Question: I'm working on an Unified fitness app for Windows 8.1 and Windows Phone 8.1. Ideally one of the core views would feature a daily progress meter. The problem is that I haven't been able to come up with an actual meter or gauge. What I'd like to have is simply a radial progress bar or something on par with the battery gauges/meters in common battery apps in the Windows Phone store. From what I can tell, WPF/VS 2013 doesn't offer this kind of component out of the box. I know that Telerik and a few other 3rd parties offer something similar, but I'd prefer to use something open source or build it myself.
Does anyone know of newer opensource components that work with .NET 4.5 & WPF or have examples on how I could build my own component?
So far what I have found are similar to this link: <URL>
But I'm hoping to use something similar to this:
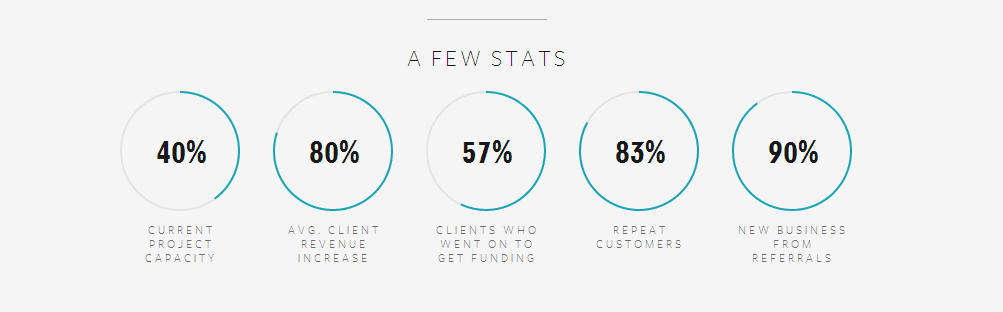
Answer: You can build something like that yourself. First of all, you need an Arc:
'''
using System;
using System.Collections.Generic;
using System.Linq;
using System.Text;
using System.Windows.Shapes;
using System.Windows.Media;
using System.Windows;
...
public class Arc : Shape
{
public double StartAngle
{
get { return (double)GetValue(StartAngleProperty); }
set { SetValue(StartAngleProperty, value); }
}
// Using a DependencyProperty as the backing store for StartAngle. This enables animation, styling, binding, etc...
public static readonly DependencyProperty StartAngleProperty =
DependencyProperty.Register("StartAngle", typeof(double), typeof(Arc), new UIPropertyMetadata(0.0, new PropertyChangedCallback(UpdateArc)));
public double EndAngle
{
get { return (double)GetValue(EndAngleProperty); }
set { SetValue(EndAngleProperty, value); }
}
// Using a DependencyProperty as the backing store for EndAngle. This enables animation, styling, binding, etc...
public static readonly DependencyProperty EndAngleProperty =
DependencyProperty.Register("EndAngle", typeof(double), typeof(Arc), new UIPropertyMetadata(90.0, new PropertyChangedCallback(UpdateArc)));
//This controls whether or not the progress bar goes clockwise or counterclockwise
public SweepDirection Direction
{
get { return (SweepDirection) GetValue(DirectionProperty); }
set { SetValue(DirectionProperty, value);}
}
public static readonly DependencyProperty DirectionProperty =
DependencyProperty.Register("Direction", typeof (SweepDirection), typeof (Arc),
new UIPropertyMetadata(SweepDirection.Clockwise));
//rotate the start/endpoint of the arc a certain number of degree in the direction
//ie. if you wanted it to be at 12:00 that would be 270 Clockwise or 90 counterclockwise
public double OriginRotationDegrees
{
get { return (double) GetValue(OriginRotationDegreesProperty); }
set { SetValue(OriginRotationDegreesProperty, value);}
}
public static readonly DependencyProperty OriginRotationDegreesProperty =
DependencyProperty.Register("OriginRotationDegrees", typeof (double), typeof (Arc),
new UIPropertyMetadata(270.0, new PropertyChangedCallback(UpdateArc)));
protected static void UpdateArc(DependencyObject d, DependencyPropertyChangedEventArgs e)
{
Arc arc = d as Arc;
arc.InvalidateVisual();
}
protected override Geometry DefiningGeometry
{
get { return GetArcGeometry(); }
}
protected override void OnRender(System.Windows.Media.DrawingContext drawingContext)
{
drawingContext.DrawGeometry(null, new Pen(Stroke, StrokeThickness), GetArcGeometry());
}
private Geometry GetArcGeometry()
{
Point startPoint = PointAtAngle(Math.Min(StartAngle, EndAngle), Direction);
Point endPoint = PointAtAngle(Math.Max(StartAngle, EndAngle), Direction);
Size arcSize = new Size(Math.Max(0, (RenderSize.Width - StrokeThickness) / 2),
Math.Max(0, (RenderSize.Height - StrokeThickness) / 2));
bool isLargeArc = Math.Abs(EndAngle - StartAngle) > 180;
StreamGeometry geom = new StreamGeometry();
using (StreamGeometryContext context = geom.Open())
{
context.BeginFigure(startPoint, false, false);
context.ArcTo(endPoint, arcSize, 0, isLargeArc, Direction, true, false);
}
geom.Transform = new TranslateTransform(StrokeThickness / 2, StrokeThickness / 2);
return geom;
}
private Point PointAtAngle(double angle, SweepDirection sweep)
{
double translatedAngle = angle + OriginRotationDegrees;
double radAngle = translatedAngle * (Math.PI / 180);
double xr = (RenderSize.Width - StrokeThickness) / 2;
double yr = (RenderSize.Height - StrokeThickness) / 2;
double x = xr + xr * Math.Cos(radAngle);
double y = yr * Math.Sin(radAngle);
if (sweep == SweepDirection.Counterclockwise)
{
y = yr - y;
}
else
{
y = yr + y;
}
return new Point(x, y);
}
}
'''
This arc has an StartAngle and an EndAngle. To convert from a progress of a progressbar to these angles, you need a converter:
'''
using System;
using System.Collections.Generic;
using System.Linq;
using System.Text;
...
public class ProgressToAngleConverter : System.Windows.Data.IMultiValueConverter
{
public object Convert(object[] values, Type targetType, object parameter, System.Globalization.CultureInfo culture)
{
double progress = (double)values[0];
System.Windows.Controls.ProgressBar bar = values[1] as System.Windows.Controls.ProgressBar;
return 359.999 * (progress / (bar.Maximum - bar.Minimum));
}
public object[] ConvertBack(object value, Type[] targetTypes, object parameter, System.Globalization.CultureInfo culture)
{
throw new NotImplementedException();
}
}
'''
Ok fine. That was everything you need. Now you can write your XAML. That could be something like that:
'''
<Window x:Class="WPFTest.MainWindow"
xmlns="http://schemas.microsoft.com/winfx/2006/xaml/presentation"
xmlns:x="http://schemas.microsoft.com/winfx/2006/xaml"
xmlns:local="clr-namespace:WPFTest"
Title="MainWindow" Height="525" Width="525">
<Window.Resources>
<local:ProgressToAngleConverter x:Key="ProgressConverter"/>
<Style TargetType="{x:Type ProgressBar}" x:Key="ProgressBarStyle">
<Setter Property="Template">
<Setter.Value>
<ControlTemplate TargetType="{x:Type ProgressBar}">
<Grid>
<Ellipse Stroke="Black" Fill="{TemplateBinding Background}"/>
<Ellipse Stroke="Black" Margin="40" Fill="White"/>
<local:Arc StrokeThickness="30" Stroke="{TemplateBinding BorderBrush}" Margin="5">
<local:Arc.StartAngle>
<MultiBinding Converter="{StaticResource ProgressConverter}">
<Binding Path="Minimum" RelativeSource="{RelativeSource TemplatedParent}"/>
<Binding Path="." RelativeSource="{RelativeSource TemplatedParent}"/>
</MultiBinding>
</local:Arc.StartAngle>
<local:Arc.EndAngle>
<MultiBinding Converter="{StaticResource ProgressConverter}">
<Binding Path="Value" RelativeSource="{RelativeSource TemplatedParent}"/>
<Binding Path="." RelativeSource="{RelativeSource TemplatedParent}"/>
</MultiBinding>
</local:Arc.EndAngle>
</local:Arc>
<TextBlock Text="{Binding Value, RelativeSource={RelativeSource TemplatedParent}, StringFormat=\{0:0\}}"
Foreground="{TemplateBinding Background}" VerticalAlignment="Center" HorizontalAlignment="Center"
FontSize="72" FontWeight="Bold"/>
</Grid>
</ControlTemplate>
</Setter.Value>
</Setter>
</Style>
</Window.Resources>
<Grid>
<Grid.RowDefinitions>
<RowDefinition Height="*"/>
<RowDefinition Height="auto"/>
</Grid.RowDefinitions>
<Viewbox>
<ProgressBar Style="{StaticResource ProgressBarStyle}" Width="300" Height="300"
Value="{Binding ElementName=sliderValue, Path=Value}"/>
</Viewbox>
<Slider Grid.Row="1" Name="sliderValue" Maximum="100" Value="50" />
</Grid>
</Window>
'''
Now just take the 'ProgressBarStyle', modify it and apply it to any progressbar you like.
Finally, you'll get something like this.
EDIT:
You need the following references (I would recommend you, to just create a new and empty WPF project):
- - -
EDIT:
In order to control the rotation direction as well as the position to start the progress at, I added two dependency properties:
Direction
OriginRotationDegrees